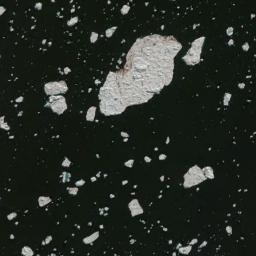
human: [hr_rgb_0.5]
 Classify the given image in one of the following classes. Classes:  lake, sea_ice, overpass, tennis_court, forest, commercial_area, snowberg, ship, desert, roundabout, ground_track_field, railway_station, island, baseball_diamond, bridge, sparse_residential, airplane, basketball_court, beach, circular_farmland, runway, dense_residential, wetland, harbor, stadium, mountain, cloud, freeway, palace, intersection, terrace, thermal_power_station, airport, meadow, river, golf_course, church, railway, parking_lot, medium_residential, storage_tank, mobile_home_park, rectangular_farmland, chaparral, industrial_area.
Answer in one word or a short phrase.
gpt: sea_ice